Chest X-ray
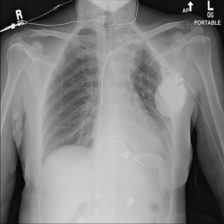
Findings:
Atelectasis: negative
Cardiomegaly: negative
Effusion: negative
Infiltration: positive
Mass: negative
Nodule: negative
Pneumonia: negative
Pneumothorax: negative
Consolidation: positive
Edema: negative
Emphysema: negative
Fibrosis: negative
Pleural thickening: negative
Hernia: negative